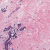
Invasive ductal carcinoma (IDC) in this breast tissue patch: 1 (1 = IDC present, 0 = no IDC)